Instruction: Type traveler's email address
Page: traveler
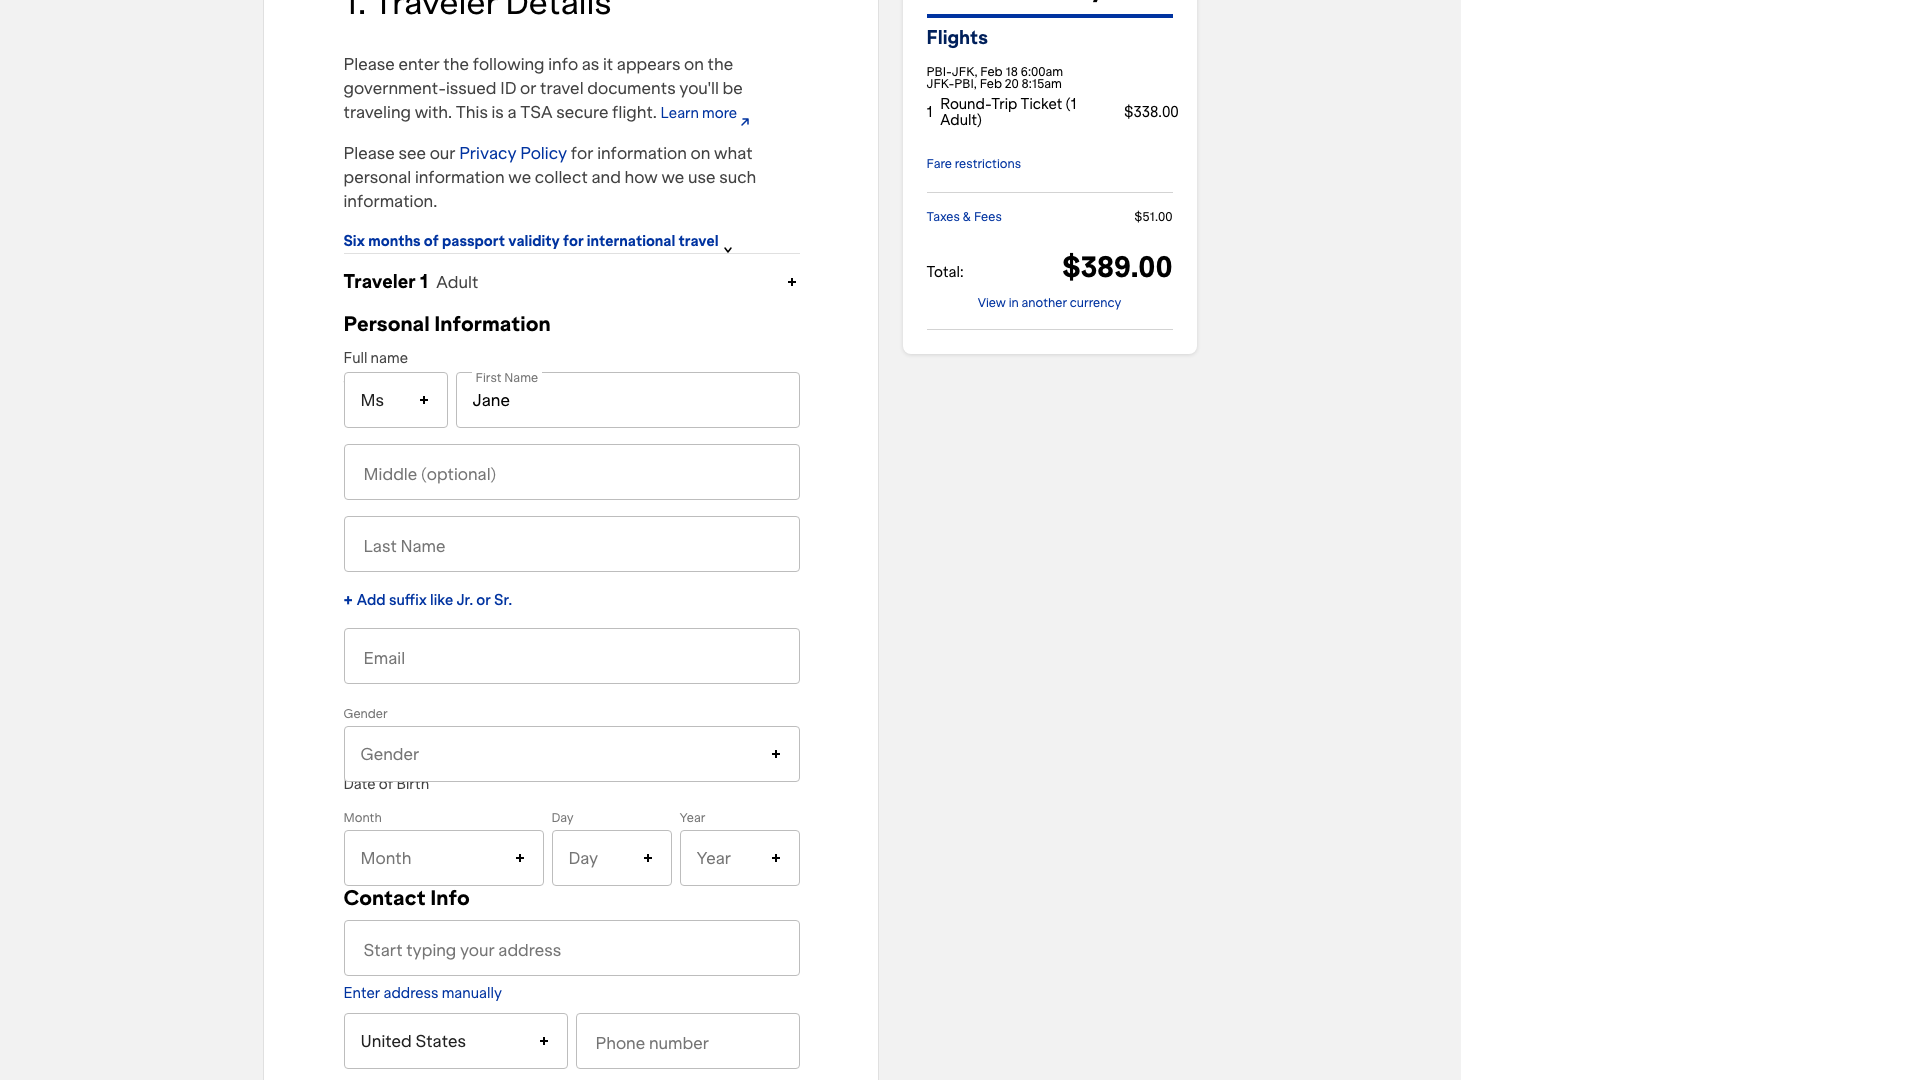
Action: type